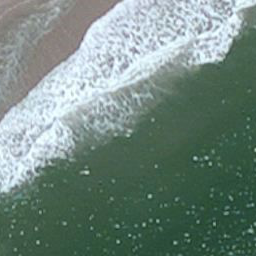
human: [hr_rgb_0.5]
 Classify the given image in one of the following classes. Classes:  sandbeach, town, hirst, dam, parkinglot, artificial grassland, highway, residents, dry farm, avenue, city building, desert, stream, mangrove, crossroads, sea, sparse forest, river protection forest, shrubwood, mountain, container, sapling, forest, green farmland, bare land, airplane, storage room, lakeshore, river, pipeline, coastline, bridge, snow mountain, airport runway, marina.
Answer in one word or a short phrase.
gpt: coastline